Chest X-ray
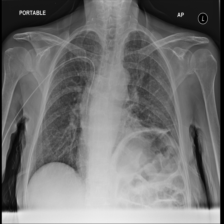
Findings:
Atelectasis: positive
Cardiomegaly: negative
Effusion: negative
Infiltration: negative
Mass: negative
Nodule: negative
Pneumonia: negative
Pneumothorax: negative
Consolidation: negative
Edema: negative
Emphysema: negative
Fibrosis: negative
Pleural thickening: negative
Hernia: negative